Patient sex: F
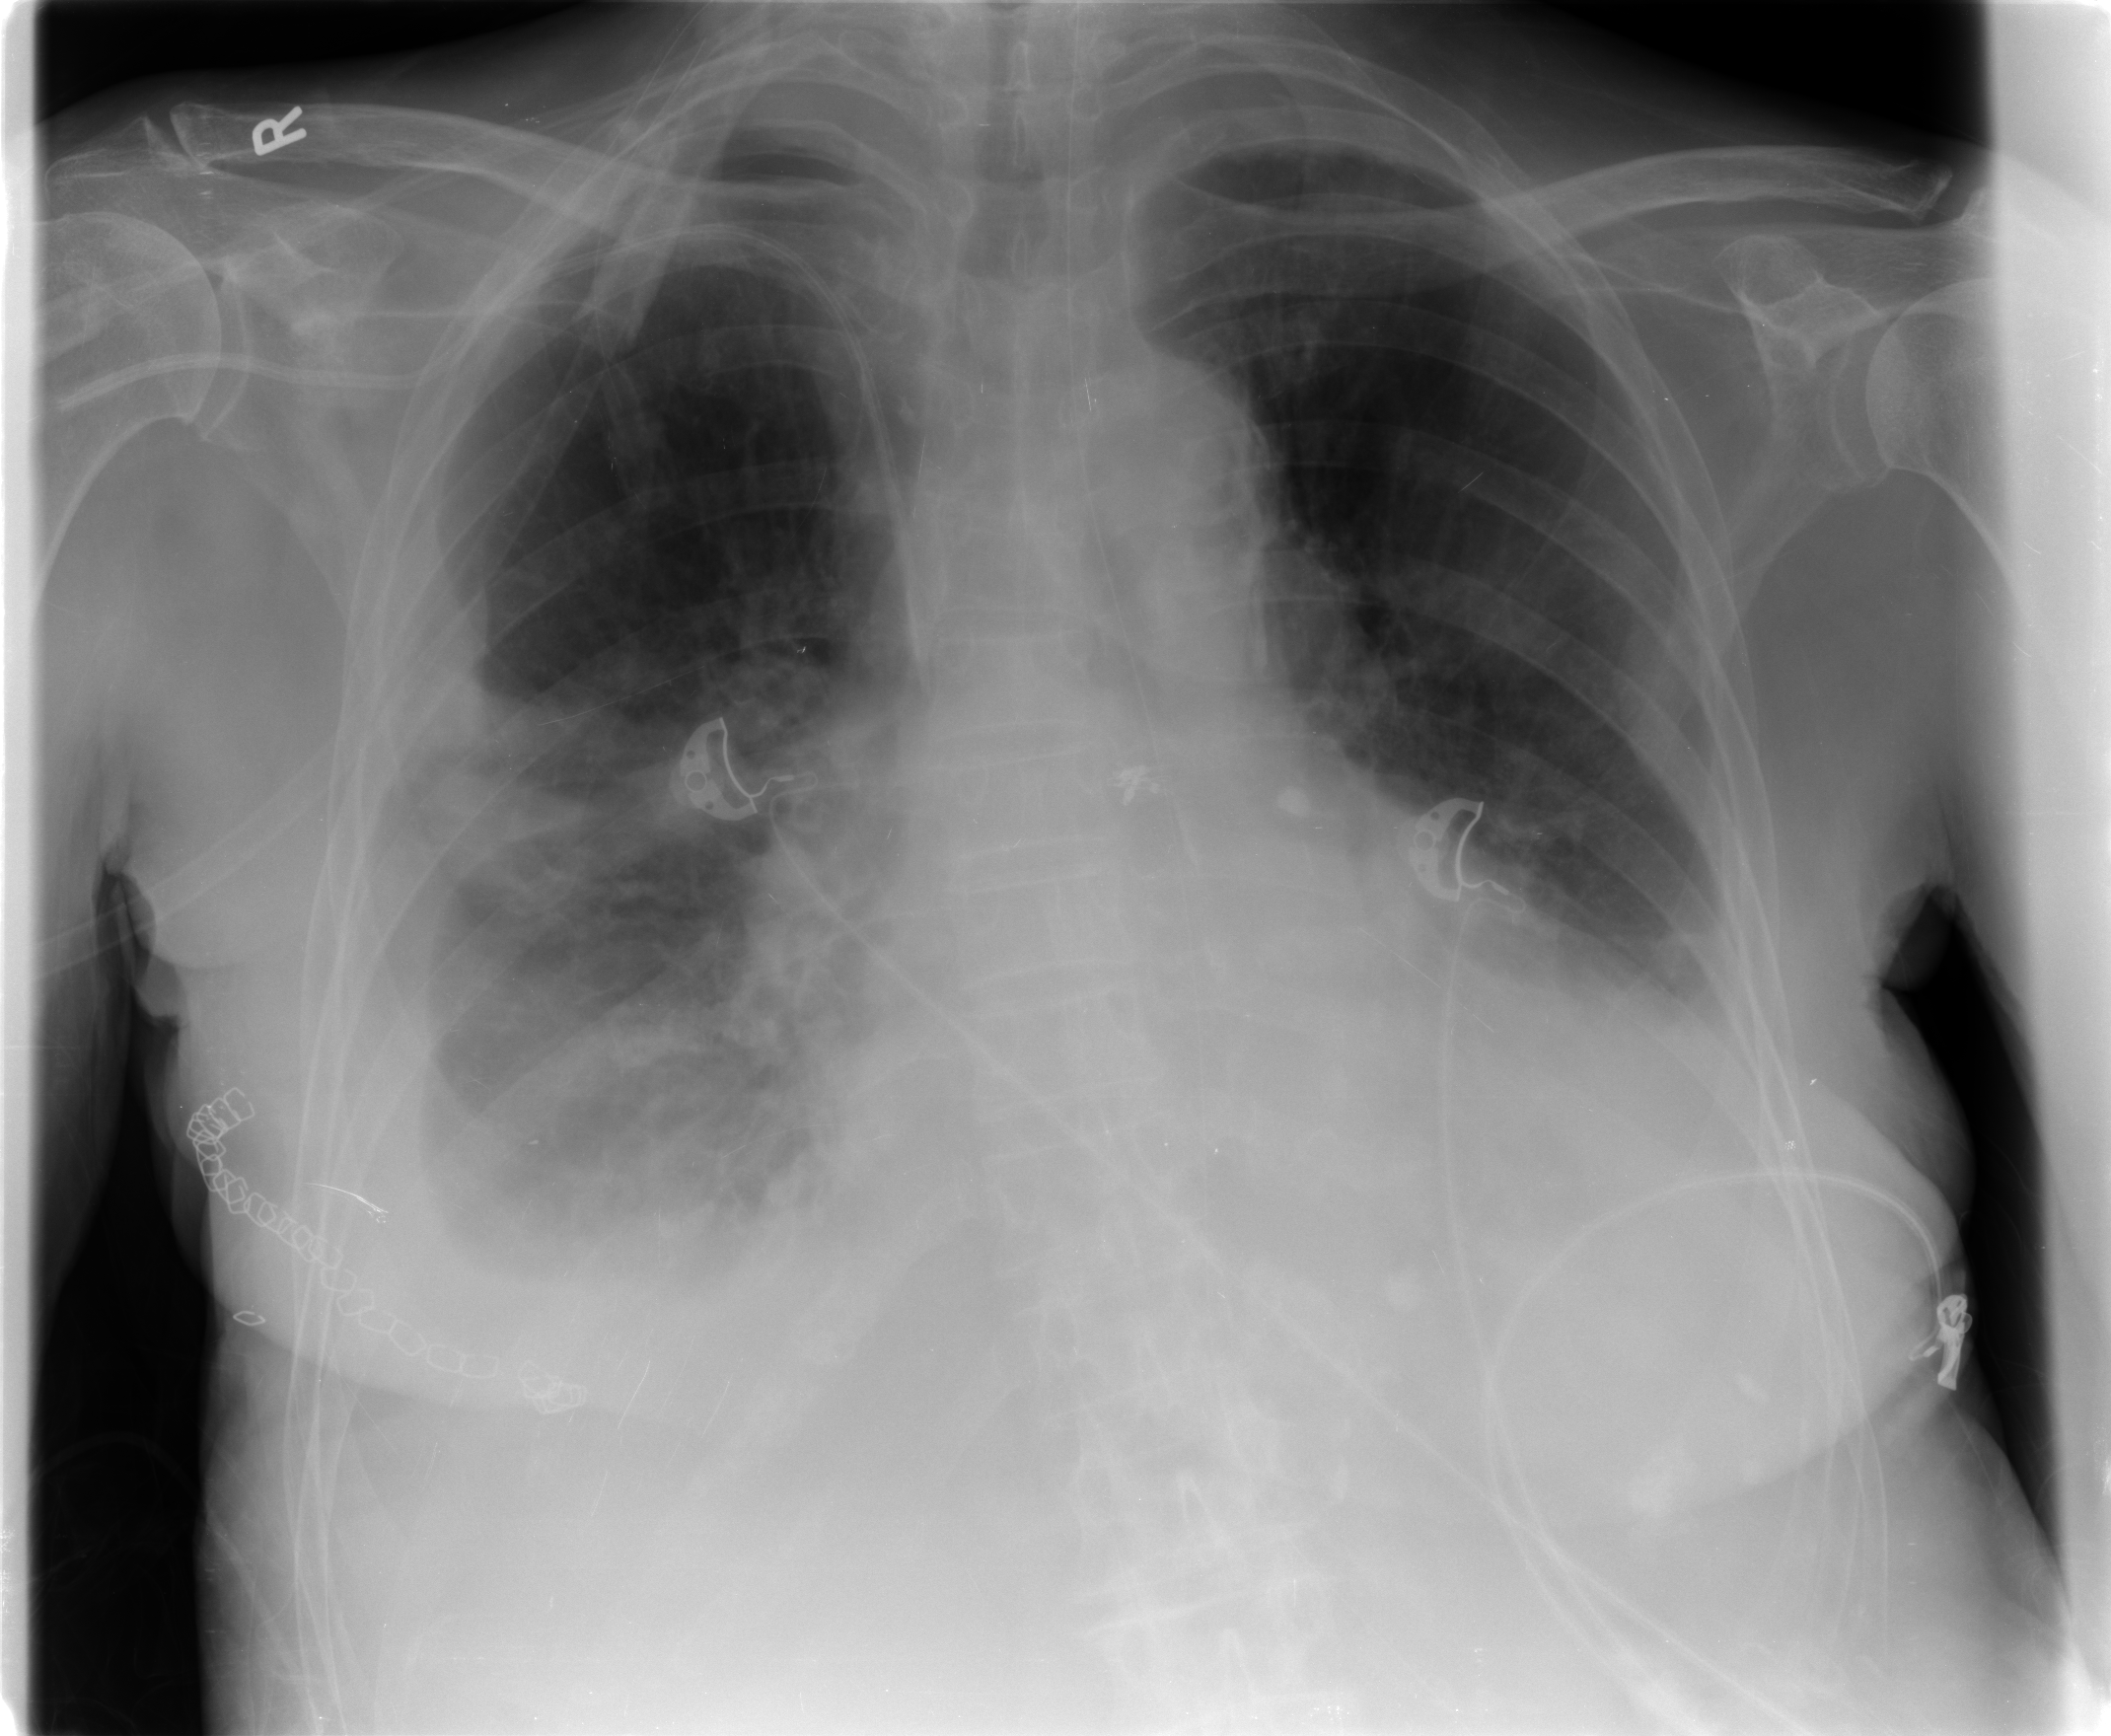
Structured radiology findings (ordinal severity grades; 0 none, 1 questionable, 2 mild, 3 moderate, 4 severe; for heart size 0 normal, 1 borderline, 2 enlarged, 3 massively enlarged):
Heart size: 2
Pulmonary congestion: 2
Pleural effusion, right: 2
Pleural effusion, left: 2
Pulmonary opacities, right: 2
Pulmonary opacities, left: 0
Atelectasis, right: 2
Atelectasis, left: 2